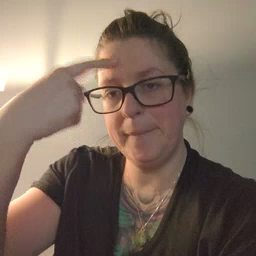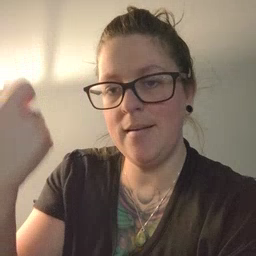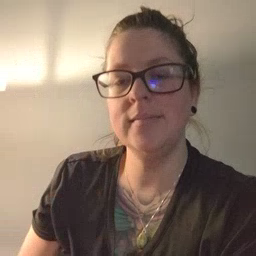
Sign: because